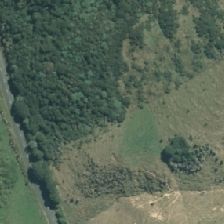
Land cover: grose_broom